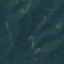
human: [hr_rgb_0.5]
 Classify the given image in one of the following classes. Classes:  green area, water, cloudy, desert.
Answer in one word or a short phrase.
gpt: green area